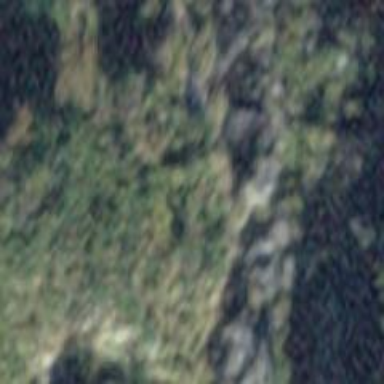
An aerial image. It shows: Natural cliff.